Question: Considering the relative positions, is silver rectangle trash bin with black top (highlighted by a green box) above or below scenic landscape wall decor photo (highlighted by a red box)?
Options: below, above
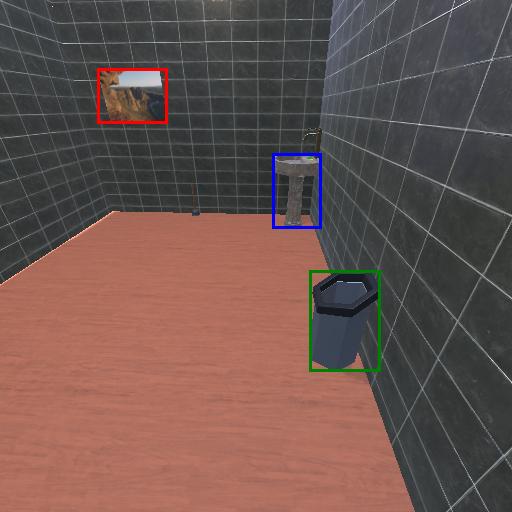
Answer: below